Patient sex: F
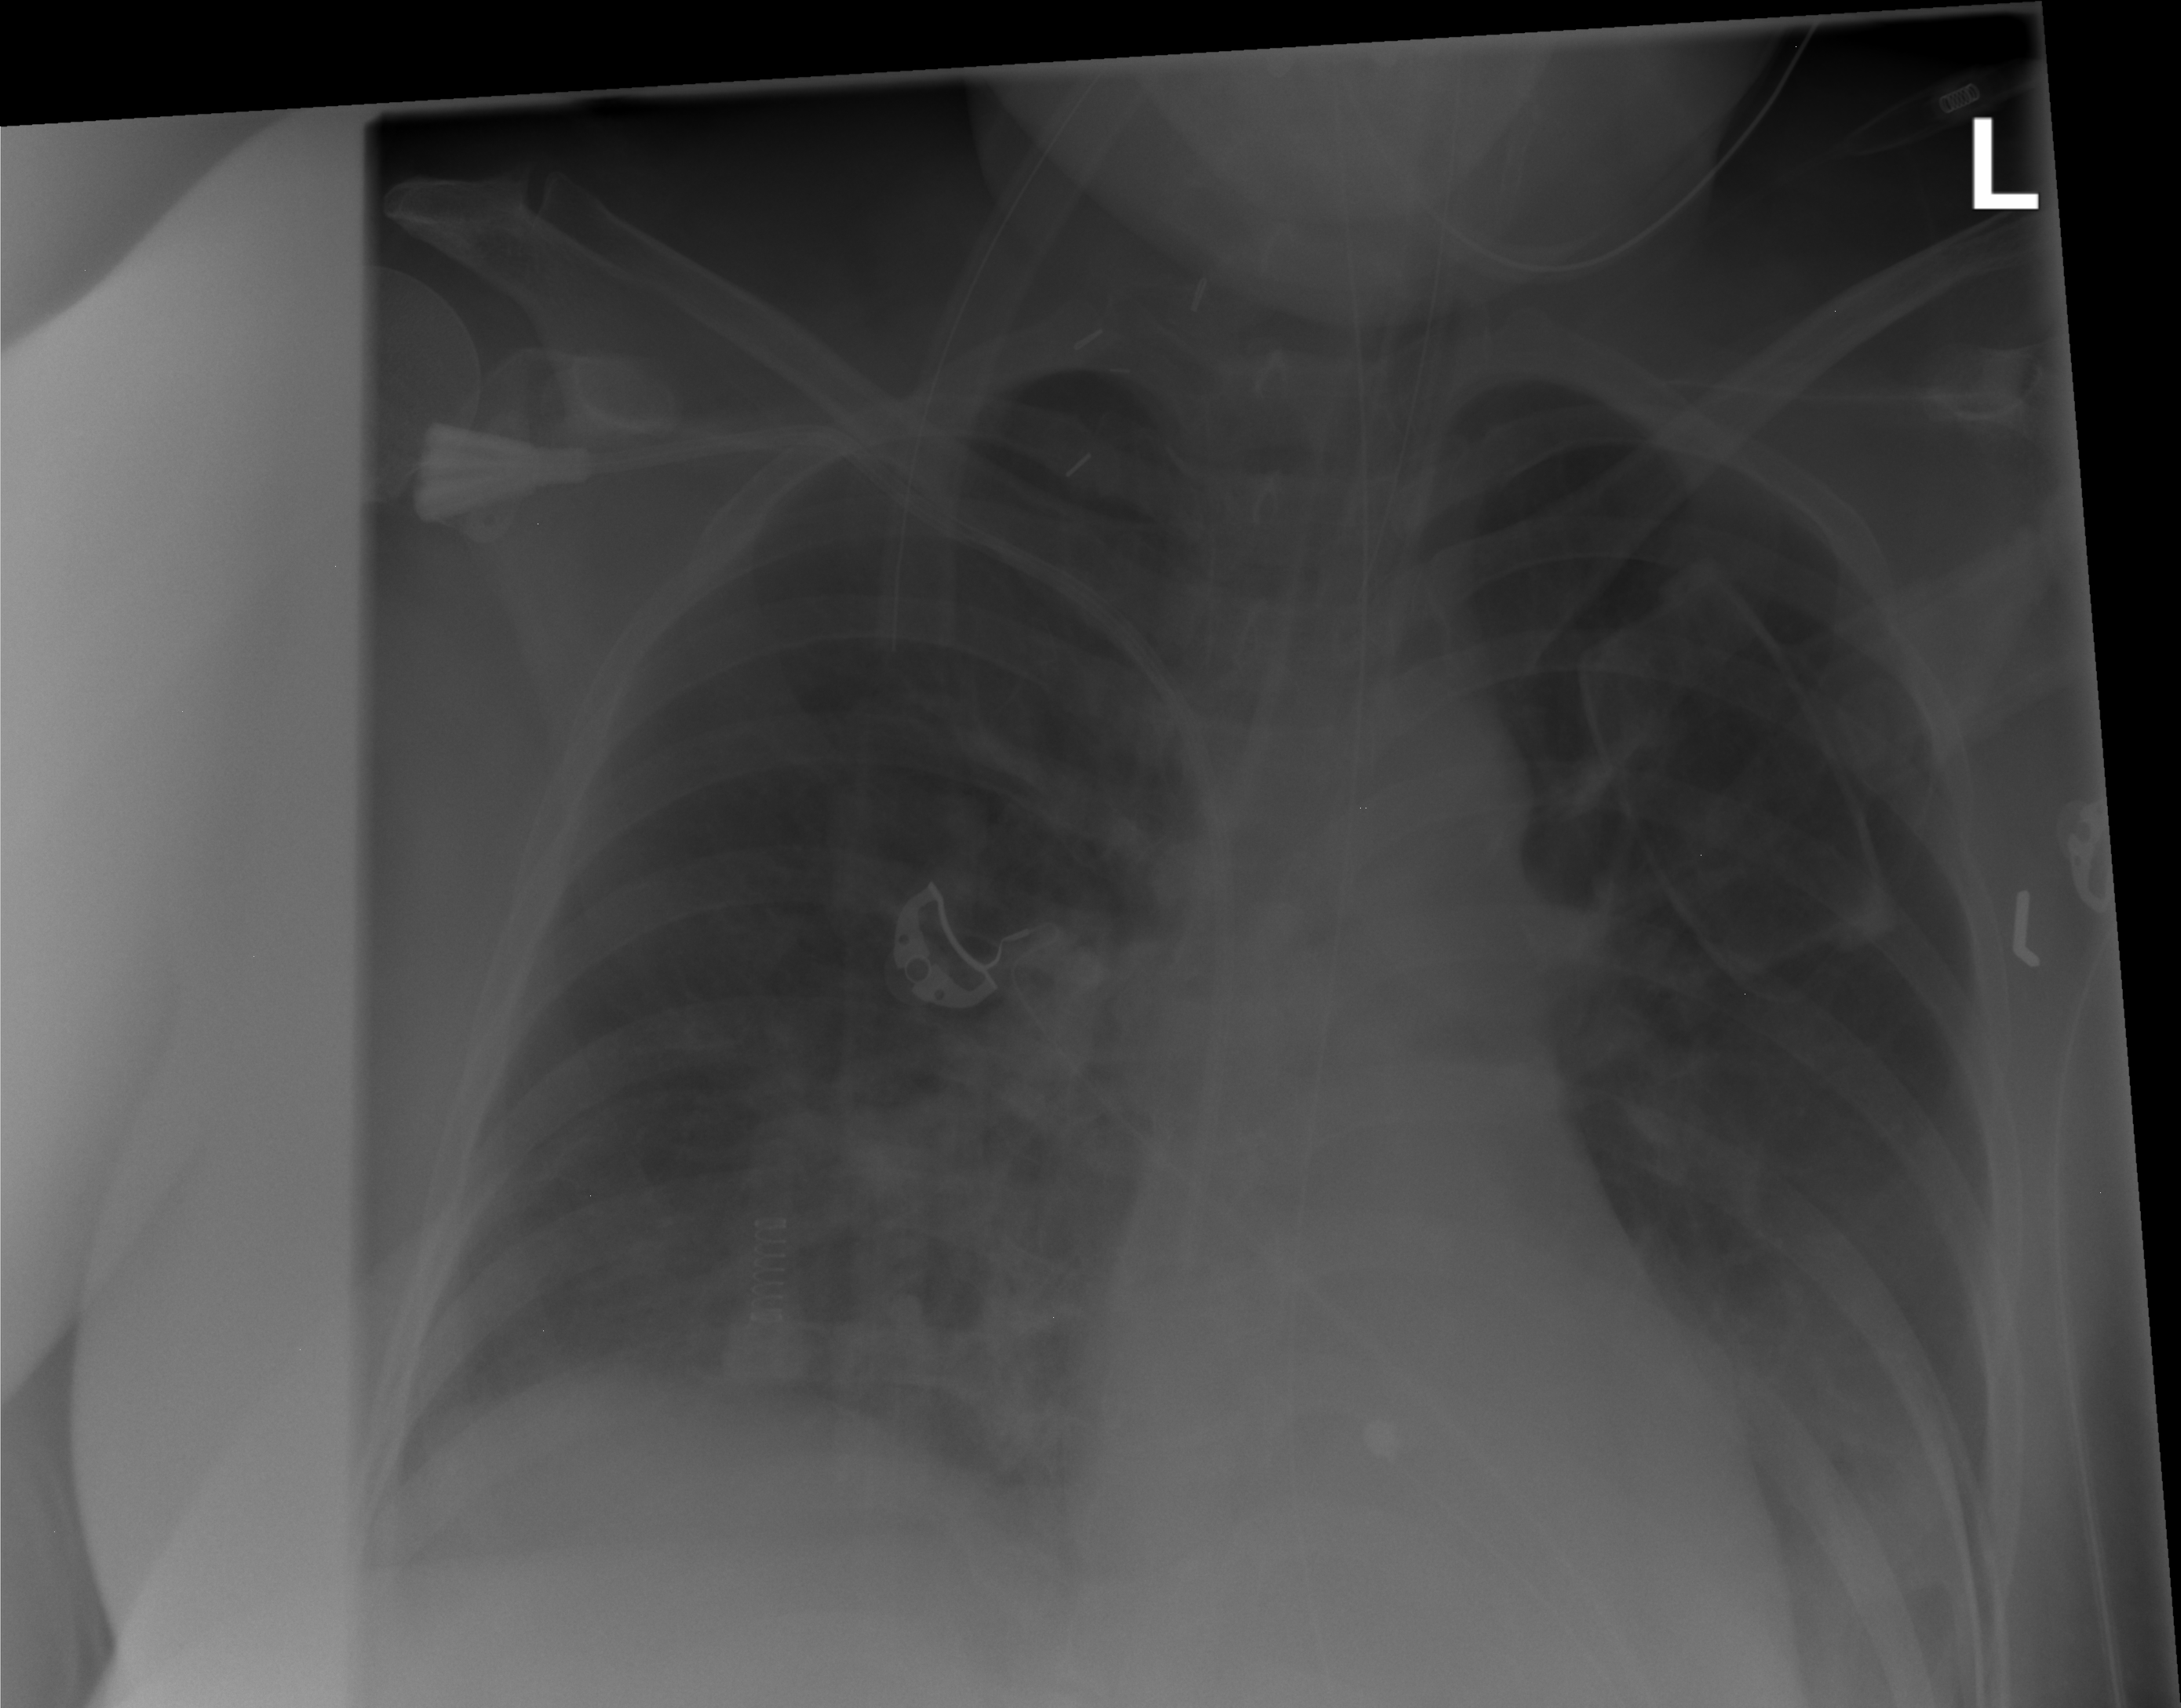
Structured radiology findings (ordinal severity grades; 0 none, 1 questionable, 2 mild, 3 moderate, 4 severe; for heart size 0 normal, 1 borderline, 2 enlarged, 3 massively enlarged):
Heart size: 0
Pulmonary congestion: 2
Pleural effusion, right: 0
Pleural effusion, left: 2
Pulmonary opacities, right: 3
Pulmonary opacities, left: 2
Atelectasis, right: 2
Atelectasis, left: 2